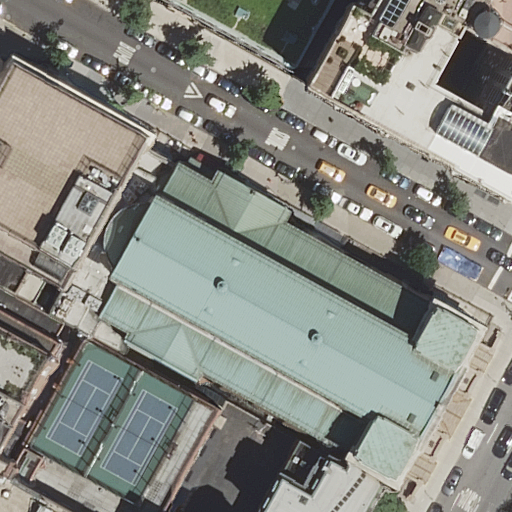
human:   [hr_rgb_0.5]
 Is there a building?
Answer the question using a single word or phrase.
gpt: yes

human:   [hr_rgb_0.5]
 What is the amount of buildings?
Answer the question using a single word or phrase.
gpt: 5

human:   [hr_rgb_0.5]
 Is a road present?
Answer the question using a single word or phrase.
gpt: yes

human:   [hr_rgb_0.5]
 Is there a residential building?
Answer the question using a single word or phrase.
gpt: yes

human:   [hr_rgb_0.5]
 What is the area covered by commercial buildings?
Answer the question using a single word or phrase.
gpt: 0m2

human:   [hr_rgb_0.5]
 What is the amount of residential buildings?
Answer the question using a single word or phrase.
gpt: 4

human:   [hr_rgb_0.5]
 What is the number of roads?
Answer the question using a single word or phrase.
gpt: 2

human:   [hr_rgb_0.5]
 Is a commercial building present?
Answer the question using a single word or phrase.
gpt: no

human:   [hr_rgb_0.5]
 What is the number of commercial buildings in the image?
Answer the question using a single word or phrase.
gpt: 0

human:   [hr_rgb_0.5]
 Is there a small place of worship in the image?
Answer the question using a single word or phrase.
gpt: no

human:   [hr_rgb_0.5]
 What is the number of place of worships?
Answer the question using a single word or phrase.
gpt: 1

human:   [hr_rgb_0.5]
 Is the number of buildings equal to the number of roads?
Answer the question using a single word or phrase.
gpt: no

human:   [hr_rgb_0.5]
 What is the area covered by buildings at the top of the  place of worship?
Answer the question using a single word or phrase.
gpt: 1133m2

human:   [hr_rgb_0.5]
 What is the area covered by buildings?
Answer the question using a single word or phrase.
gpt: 6420m2

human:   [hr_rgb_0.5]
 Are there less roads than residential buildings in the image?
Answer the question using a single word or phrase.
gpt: yes

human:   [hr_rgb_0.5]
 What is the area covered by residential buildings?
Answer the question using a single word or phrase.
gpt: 6205m2

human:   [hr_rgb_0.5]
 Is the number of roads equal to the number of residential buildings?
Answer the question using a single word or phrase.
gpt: no

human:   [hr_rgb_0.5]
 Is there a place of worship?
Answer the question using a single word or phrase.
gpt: yes

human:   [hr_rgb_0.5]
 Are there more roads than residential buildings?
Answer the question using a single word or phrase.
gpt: no

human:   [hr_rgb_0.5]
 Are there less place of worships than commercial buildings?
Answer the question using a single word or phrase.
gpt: no

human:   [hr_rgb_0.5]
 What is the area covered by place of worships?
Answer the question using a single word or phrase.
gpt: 3835m2

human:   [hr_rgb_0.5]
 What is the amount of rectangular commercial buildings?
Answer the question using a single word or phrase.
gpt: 0

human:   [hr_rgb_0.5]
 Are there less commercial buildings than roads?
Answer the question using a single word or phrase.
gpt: yes

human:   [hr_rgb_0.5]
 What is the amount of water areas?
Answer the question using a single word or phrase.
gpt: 0

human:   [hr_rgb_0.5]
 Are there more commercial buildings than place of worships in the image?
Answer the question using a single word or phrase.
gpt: no

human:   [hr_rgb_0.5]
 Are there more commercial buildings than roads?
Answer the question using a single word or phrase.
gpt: no

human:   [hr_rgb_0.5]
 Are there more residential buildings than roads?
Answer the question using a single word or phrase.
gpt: yes

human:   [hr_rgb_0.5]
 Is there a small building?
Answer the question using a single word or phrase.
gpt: no

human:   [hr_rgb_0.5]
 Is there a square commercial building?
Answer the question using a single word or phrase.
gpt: no

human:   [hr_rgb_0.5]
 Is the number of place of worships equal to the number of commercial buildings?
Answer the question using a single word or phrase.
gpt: no

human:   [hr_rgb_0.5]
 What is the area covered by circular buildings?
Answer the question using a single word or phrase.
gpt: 0m2

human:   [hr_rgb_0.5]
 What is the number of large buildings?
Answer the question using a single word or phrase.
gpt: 3

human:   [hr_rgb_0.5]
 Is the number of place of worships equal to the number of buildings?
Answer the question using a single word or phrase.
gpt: no

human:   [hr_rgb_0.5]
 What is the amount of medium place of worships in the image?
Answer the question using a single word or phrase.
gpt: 0

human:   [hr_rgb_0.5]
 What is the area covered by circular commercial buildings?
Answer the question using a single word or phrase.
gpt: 0m2

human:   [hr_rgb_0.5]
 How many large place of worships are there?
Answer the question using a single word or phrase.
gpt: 1

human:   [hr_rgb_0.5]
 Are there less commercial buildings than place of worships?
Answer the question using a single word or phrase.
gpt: yes

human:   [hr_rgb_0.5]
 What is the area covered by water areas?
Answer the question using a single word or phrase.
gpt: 0m2

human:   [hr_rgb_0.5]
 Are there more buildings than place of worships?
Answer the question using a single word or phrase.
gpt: yes

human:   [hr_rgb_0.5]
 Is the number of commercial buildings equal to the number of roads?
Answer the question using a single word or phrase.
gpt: no

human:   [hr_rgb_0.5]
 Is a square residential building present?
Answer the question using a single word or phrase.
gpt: no

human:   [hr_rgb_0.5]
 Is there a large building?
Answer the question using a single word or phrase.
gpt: yes

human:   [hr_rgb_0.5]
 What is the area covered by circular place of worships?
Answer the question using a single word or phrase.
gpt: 0m2

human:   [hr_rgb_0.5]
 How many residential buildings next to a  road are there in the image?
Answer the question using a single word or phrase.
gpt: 4

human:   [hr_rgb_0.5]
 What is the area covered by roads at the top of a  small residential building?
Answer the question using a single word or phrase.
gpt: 0m2

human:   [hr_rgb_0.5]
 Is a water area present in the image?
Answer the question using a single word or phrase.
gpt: no

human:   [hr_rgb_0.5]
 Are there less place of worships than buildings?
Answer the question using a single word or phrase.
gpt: yes

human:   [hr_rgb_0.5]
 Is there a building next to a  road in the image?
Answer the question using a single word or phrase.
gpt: yes

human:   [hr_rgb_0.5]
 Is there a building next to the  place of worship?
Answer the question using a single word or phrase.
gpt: yes

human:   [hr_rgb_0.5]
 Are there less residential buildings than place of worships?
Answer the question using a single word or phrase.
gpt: no

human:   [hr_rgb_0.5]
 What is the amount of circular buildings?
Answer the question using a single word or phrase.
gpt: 0

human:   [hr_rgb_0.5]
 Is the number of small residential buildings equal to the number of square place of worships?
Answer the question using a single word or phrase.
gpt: yes

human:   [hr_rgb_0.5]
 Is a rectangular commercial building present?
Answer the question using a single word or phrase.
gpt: no

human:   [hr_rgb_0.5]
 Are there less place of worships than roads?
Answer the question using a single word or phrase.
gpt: yes

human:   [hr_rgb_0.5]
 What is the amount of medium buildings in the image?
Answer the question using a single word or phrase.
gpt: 2

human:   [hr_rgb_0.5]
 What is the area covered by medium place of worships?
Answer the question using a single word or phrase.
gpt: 0m2

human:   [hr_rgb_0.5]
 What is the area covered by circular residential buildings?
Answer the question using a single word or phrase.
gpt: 0m2

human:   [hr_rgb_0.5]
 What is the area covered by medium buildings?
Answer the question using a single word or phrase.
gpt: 421m2

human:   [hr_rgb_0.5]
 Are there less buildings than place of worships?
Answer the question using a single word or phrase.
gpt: no

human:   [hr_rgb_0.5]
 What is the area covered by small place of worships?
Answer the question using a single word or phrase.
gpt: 0m2

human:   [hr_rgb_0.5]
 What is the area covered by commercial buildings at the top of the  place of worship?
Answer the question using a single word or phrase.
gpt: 0m2

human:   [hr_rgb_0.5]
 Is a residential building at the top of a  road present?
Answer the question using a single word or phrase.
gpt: yes

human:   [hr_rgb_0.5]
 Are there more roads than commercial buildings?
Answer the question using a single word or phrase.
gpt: yes

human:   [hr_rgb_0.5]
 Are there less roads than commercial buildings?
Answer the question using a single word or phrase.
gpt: no